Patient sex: M
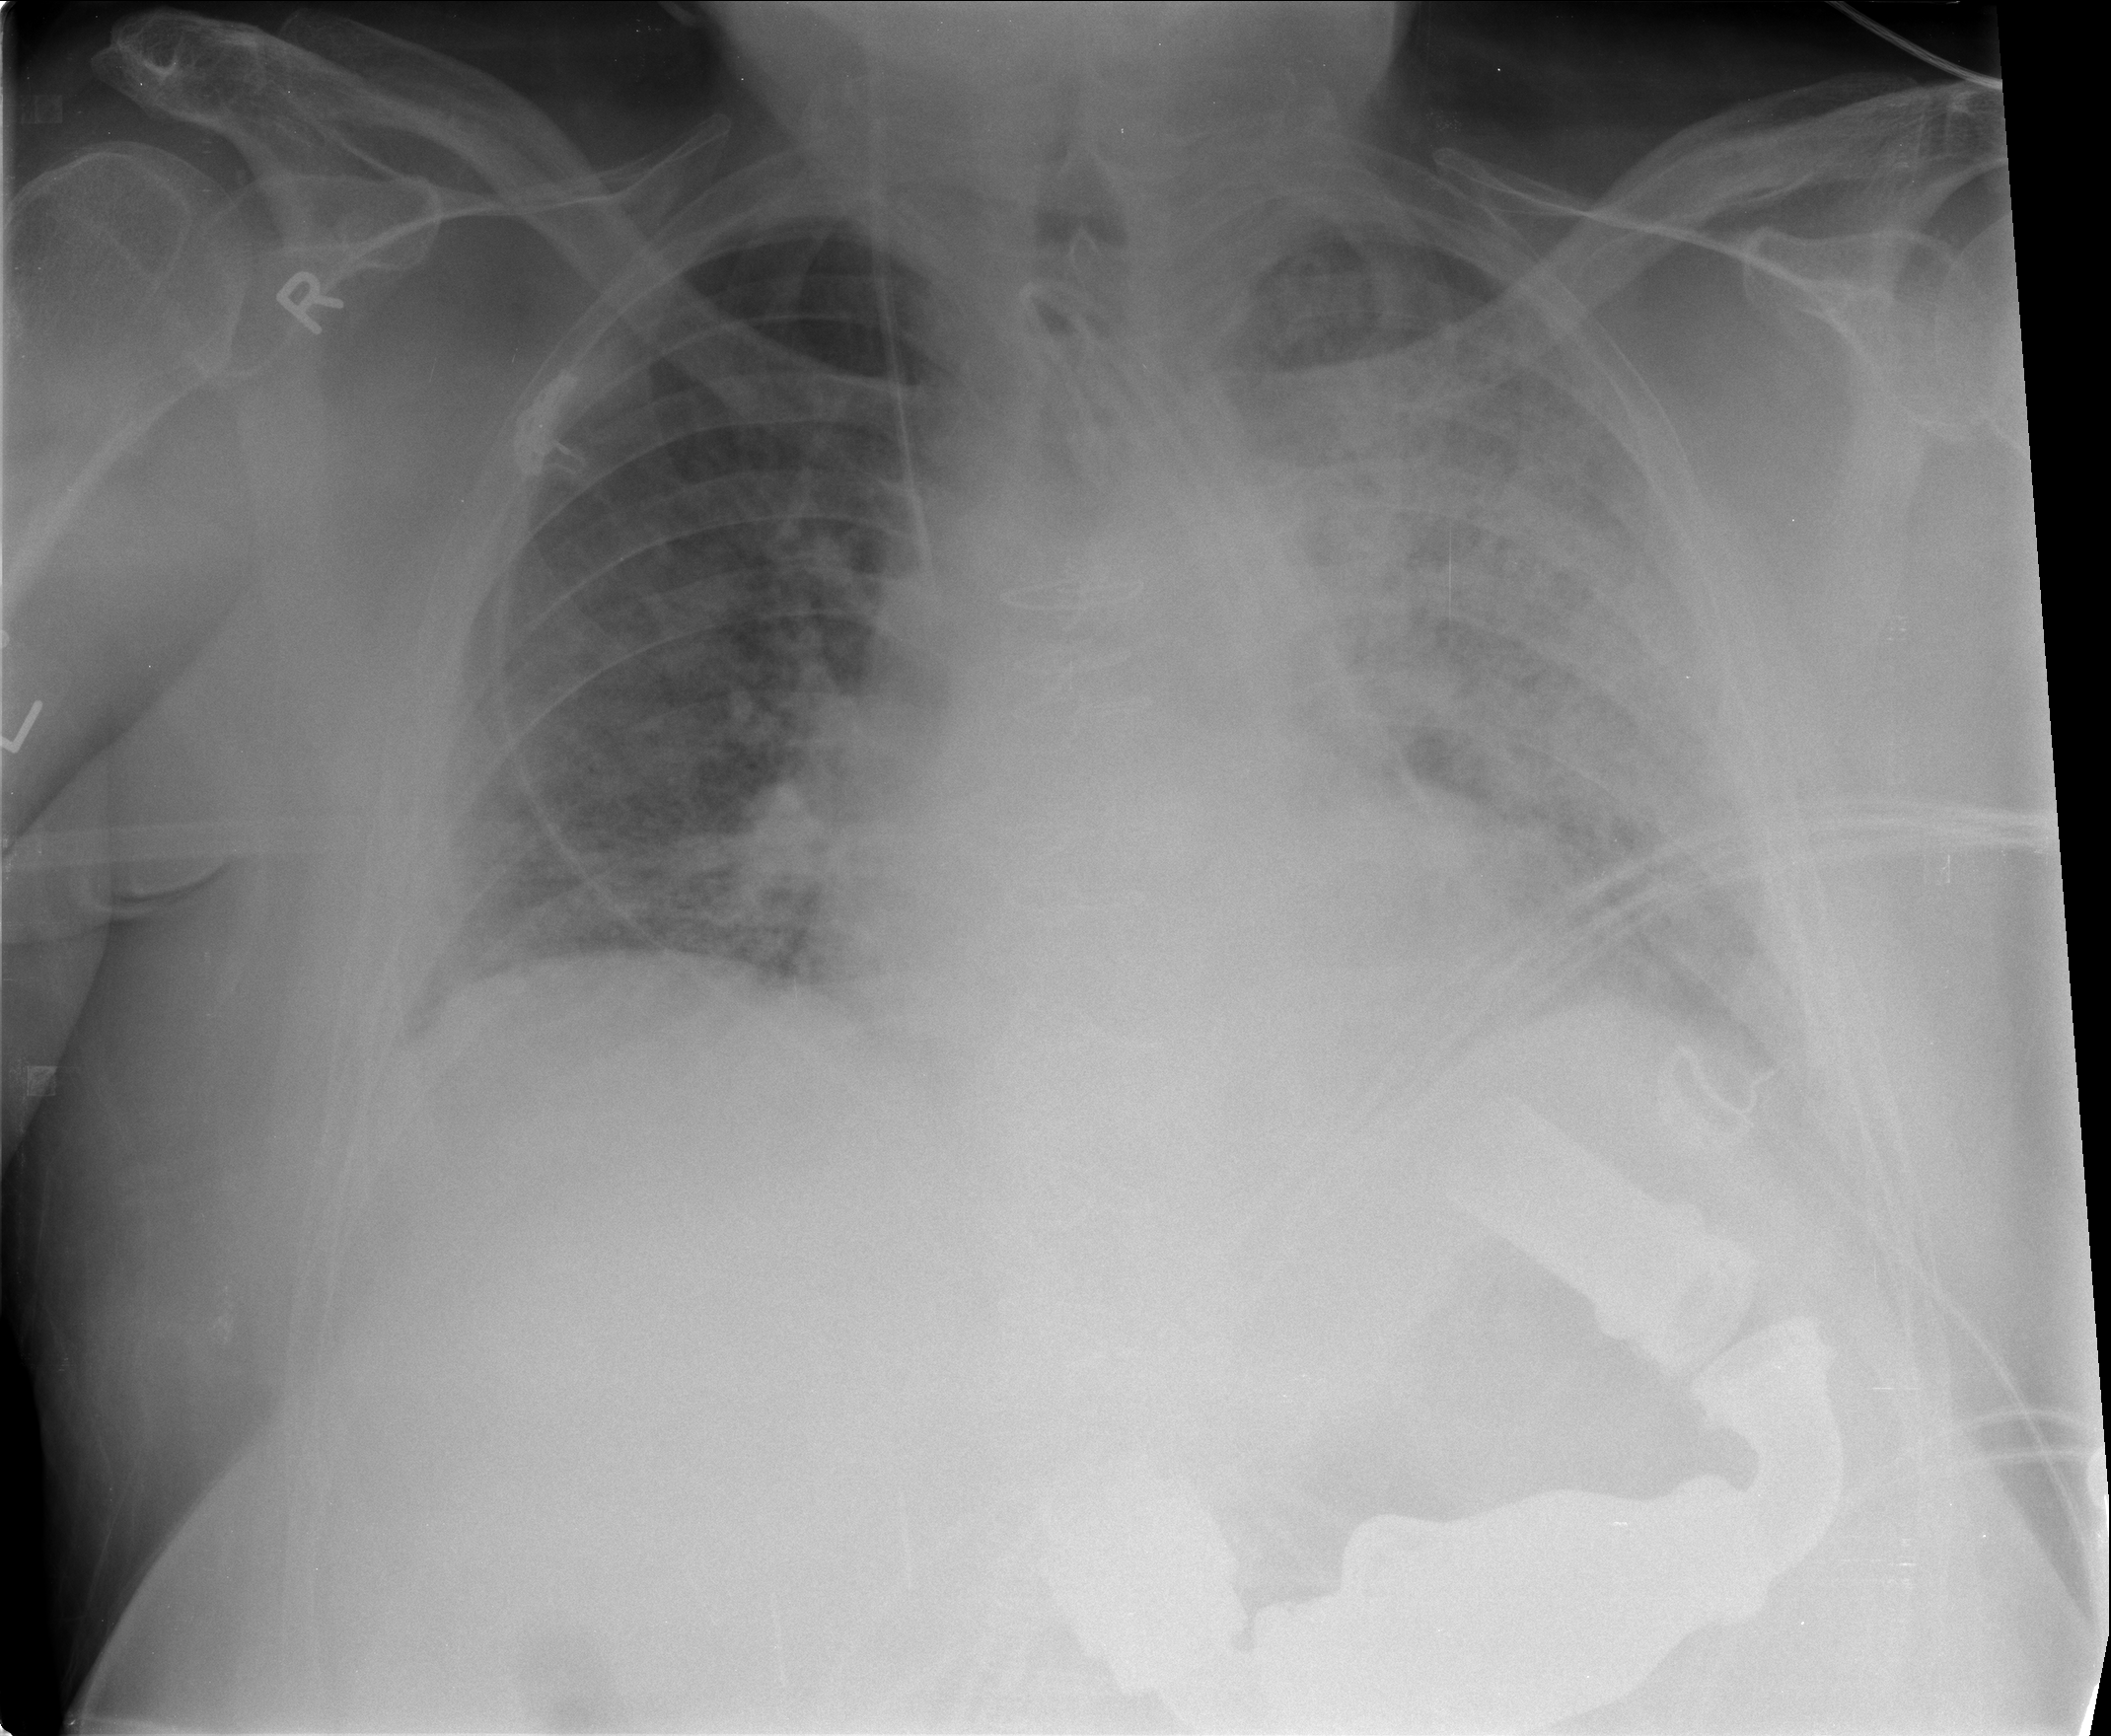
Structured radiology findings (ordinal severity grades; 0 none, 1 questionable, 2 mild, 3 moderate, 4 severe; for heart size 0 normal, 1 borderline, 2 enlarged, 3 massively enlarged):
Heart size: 1
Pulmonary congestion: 2
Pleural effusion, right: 1
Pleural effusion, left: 2
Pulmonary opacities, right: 2
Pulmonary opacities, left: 4
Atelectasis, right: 2
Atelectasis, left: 2